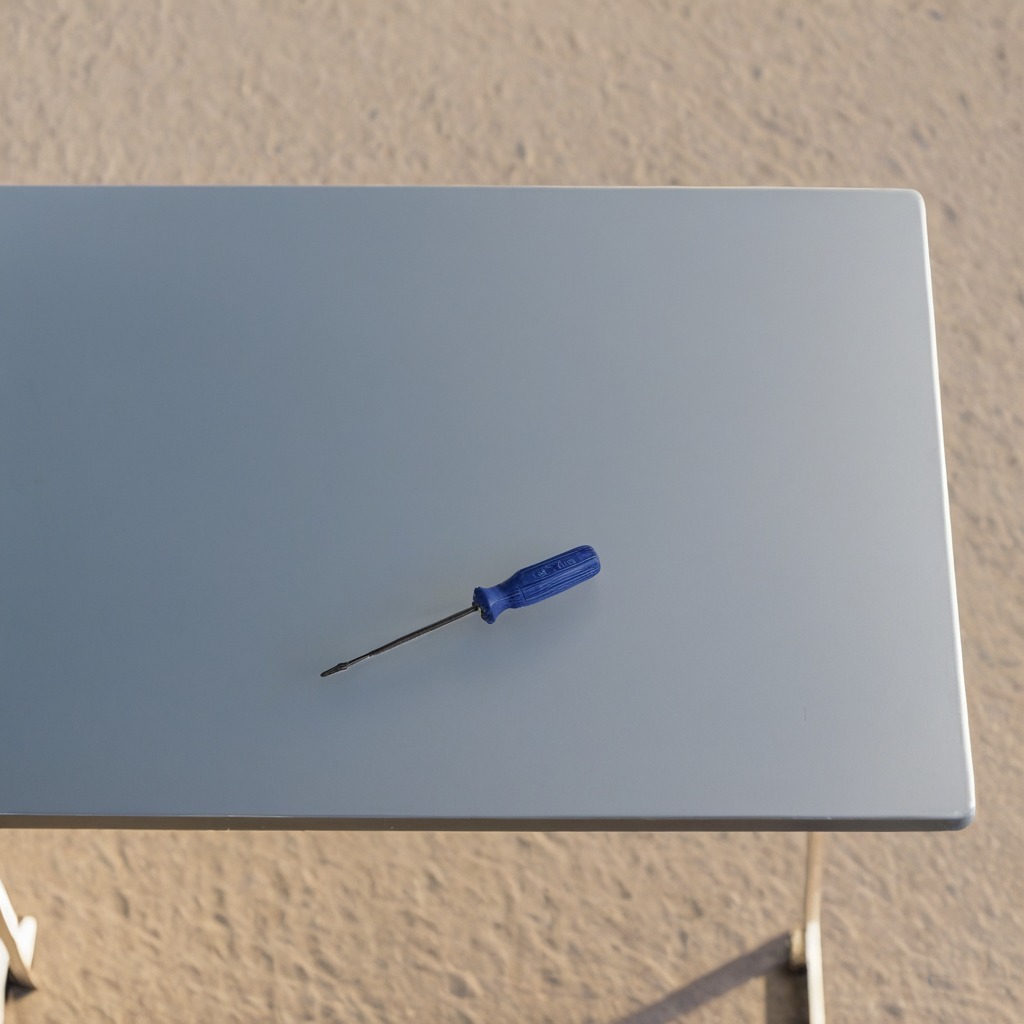
A screwdriver is lying on the table.